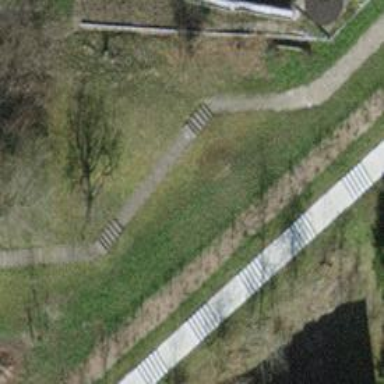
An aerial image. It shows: Road with steps.